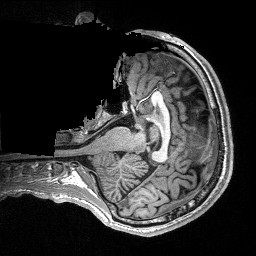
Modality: T1w
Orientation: axial
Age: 20
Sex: male
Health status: healthy
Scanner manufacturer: siemens
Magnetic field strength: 3 T
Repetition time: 3.2 s